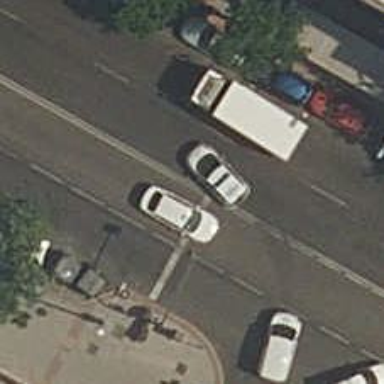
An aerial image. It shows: Road with traffic signals.